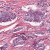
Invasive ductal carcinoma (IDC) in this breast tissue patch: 1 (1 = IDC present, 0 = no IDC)